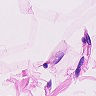
Metastatic tissue present: no